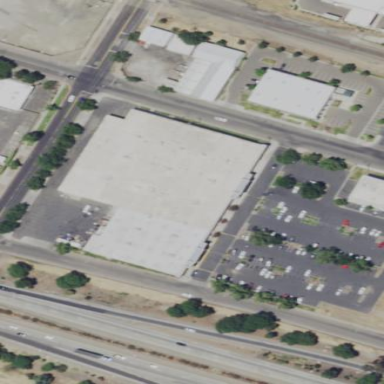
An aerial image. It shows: Commercial building with furniture shop.